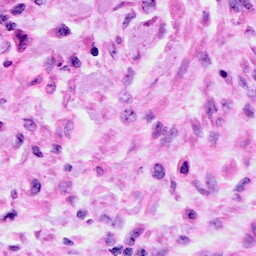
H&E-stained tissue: Cervix